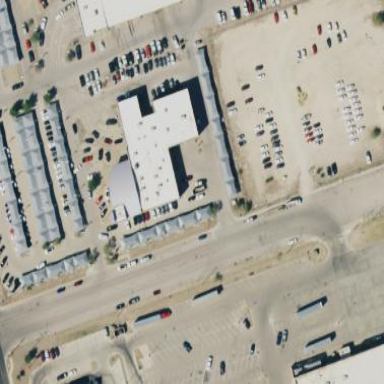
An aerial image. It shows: Car shop.